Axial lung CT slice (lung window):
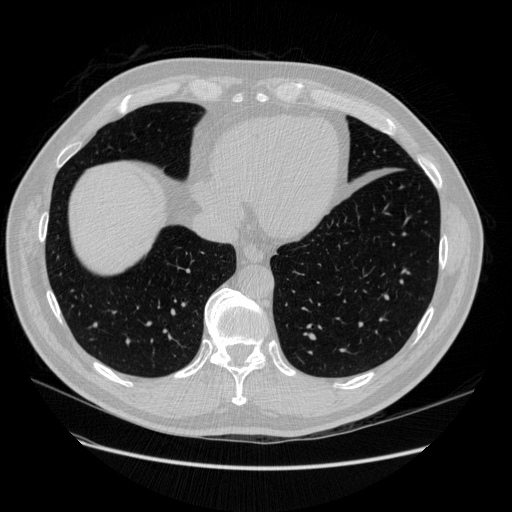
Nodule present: no